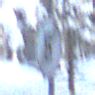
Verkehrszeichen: EndeGeschwindigkeit5
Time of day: MorningAfternoon
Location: Outdoor (Nature)
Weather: Clear
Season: Winter
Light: Natural